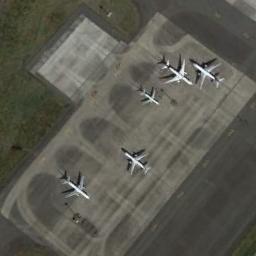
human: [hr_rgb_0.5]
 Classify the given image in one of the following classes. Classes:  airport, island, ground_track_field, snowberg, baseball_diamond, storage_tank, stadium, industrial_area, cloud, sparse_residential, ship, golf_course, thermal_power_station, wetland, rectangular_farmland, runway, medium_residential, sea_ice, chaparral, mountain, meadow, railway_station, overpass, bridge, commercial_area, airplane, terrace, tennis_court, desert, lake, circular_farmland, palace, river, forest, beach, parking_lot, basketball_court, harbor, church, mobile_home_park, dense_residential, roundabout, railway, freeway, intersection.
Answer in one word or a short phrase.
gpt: airplane